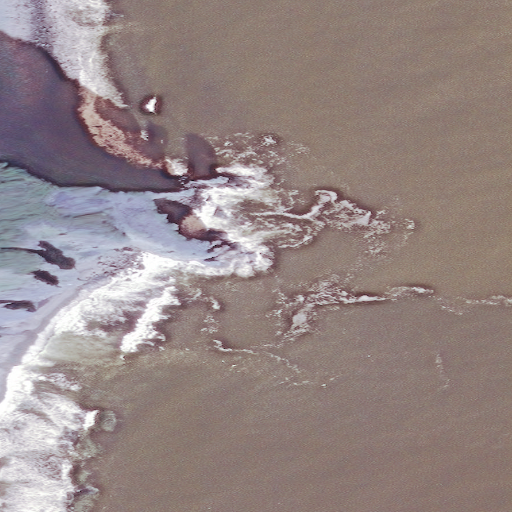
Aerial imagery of cape in Alaska named Slavna Point containing only unknown